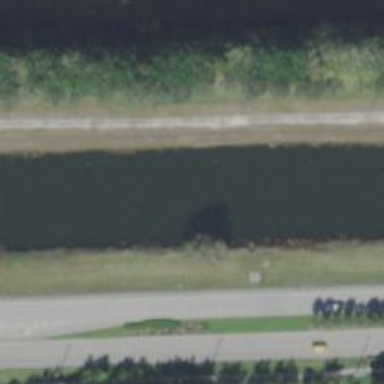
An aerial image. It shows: Canal.